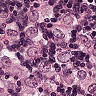
Metastatic tissue present: yes